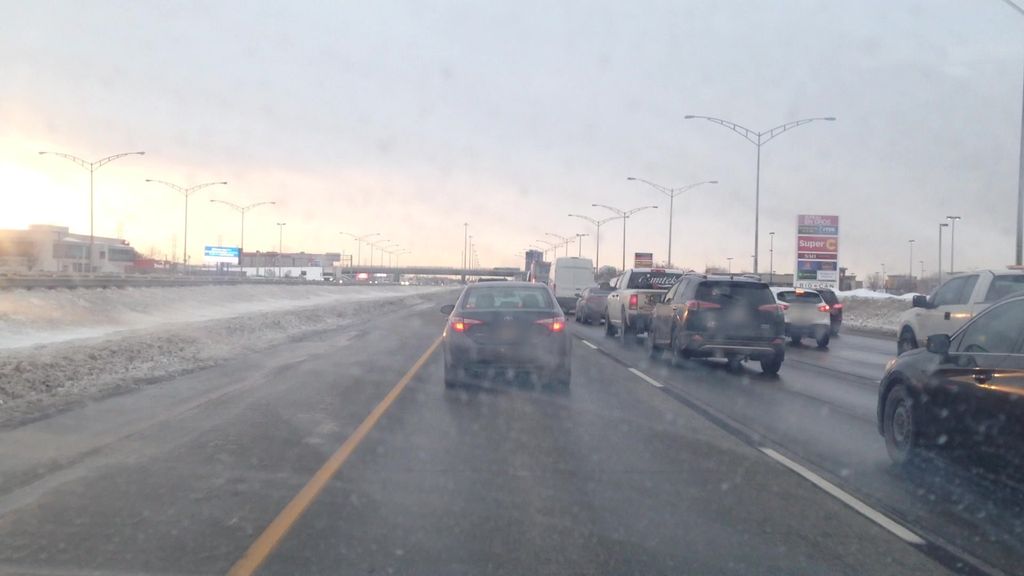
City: montreal